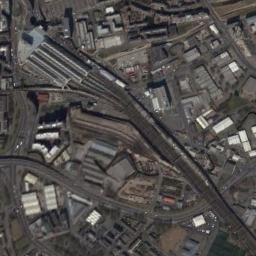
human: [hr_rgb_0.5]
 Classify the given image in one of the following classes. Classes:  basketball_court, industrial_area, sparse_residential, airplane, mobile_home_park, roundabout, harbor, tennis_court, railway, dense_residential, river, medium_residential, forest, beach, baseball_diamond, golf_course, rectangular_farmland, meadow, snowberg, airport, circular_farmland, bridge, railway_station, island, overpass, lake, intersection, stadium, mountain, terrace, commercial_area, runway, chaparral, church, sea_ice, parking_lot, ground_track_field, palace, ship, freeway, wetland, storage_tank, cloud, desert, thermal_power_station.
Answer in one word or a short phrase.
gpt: railway_station